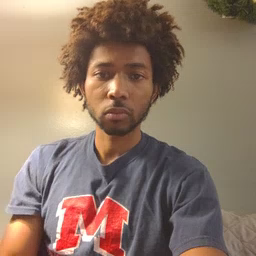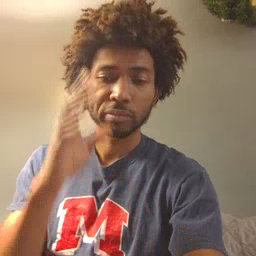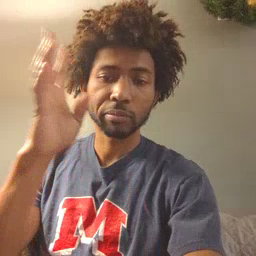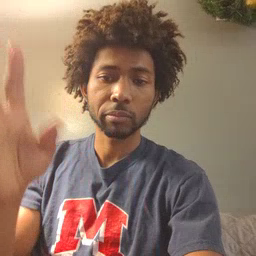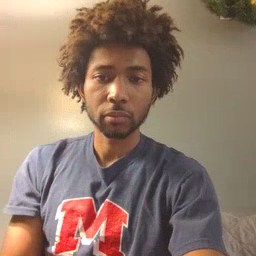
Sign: pretend